Interaction volume radius: 5 \u00c5
Interaction volume height: 45 \u00c5
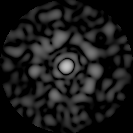
Disorder parameter: 0.8211